Question: Count the number of objects in the diagram.
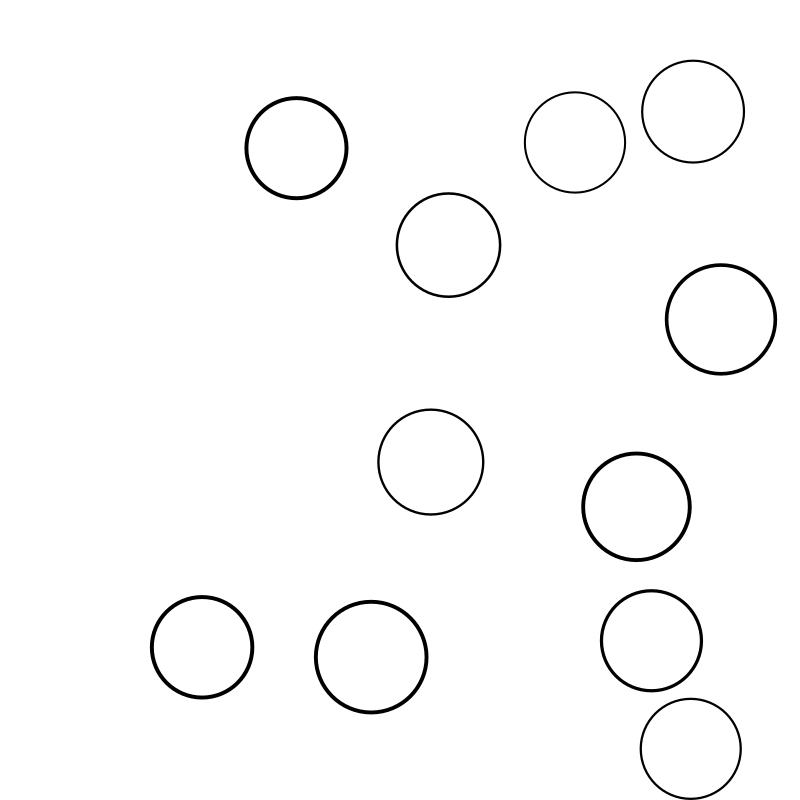
Answer: 11